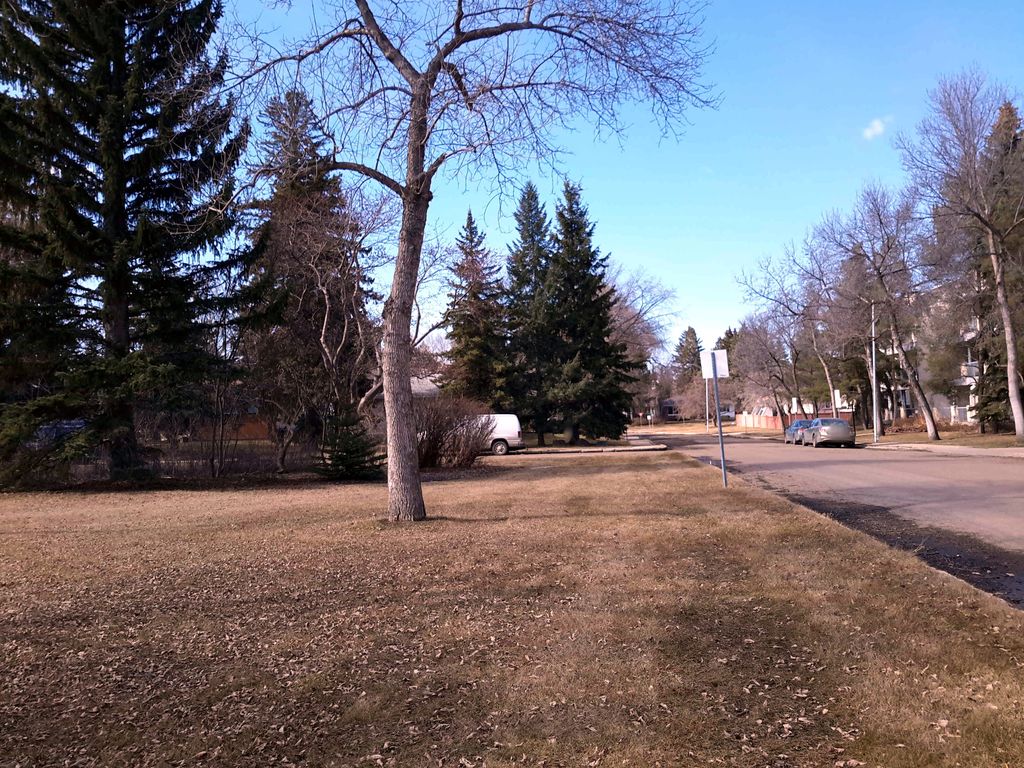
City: edmonton